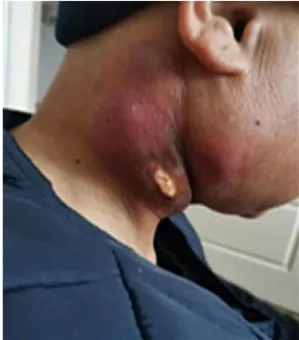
Clinical pictures of neck tumor. (b) After apatinib treatment for 5 days on 21 December 2019.
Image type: medical_photograph (skin_photograph)